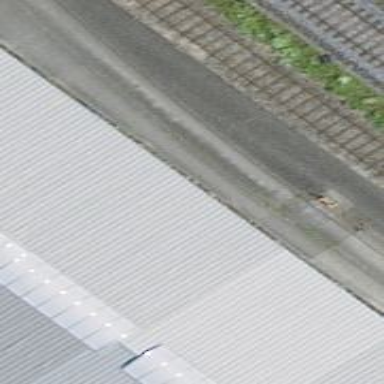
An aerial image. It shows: Single-track spur railway line.